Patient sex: M
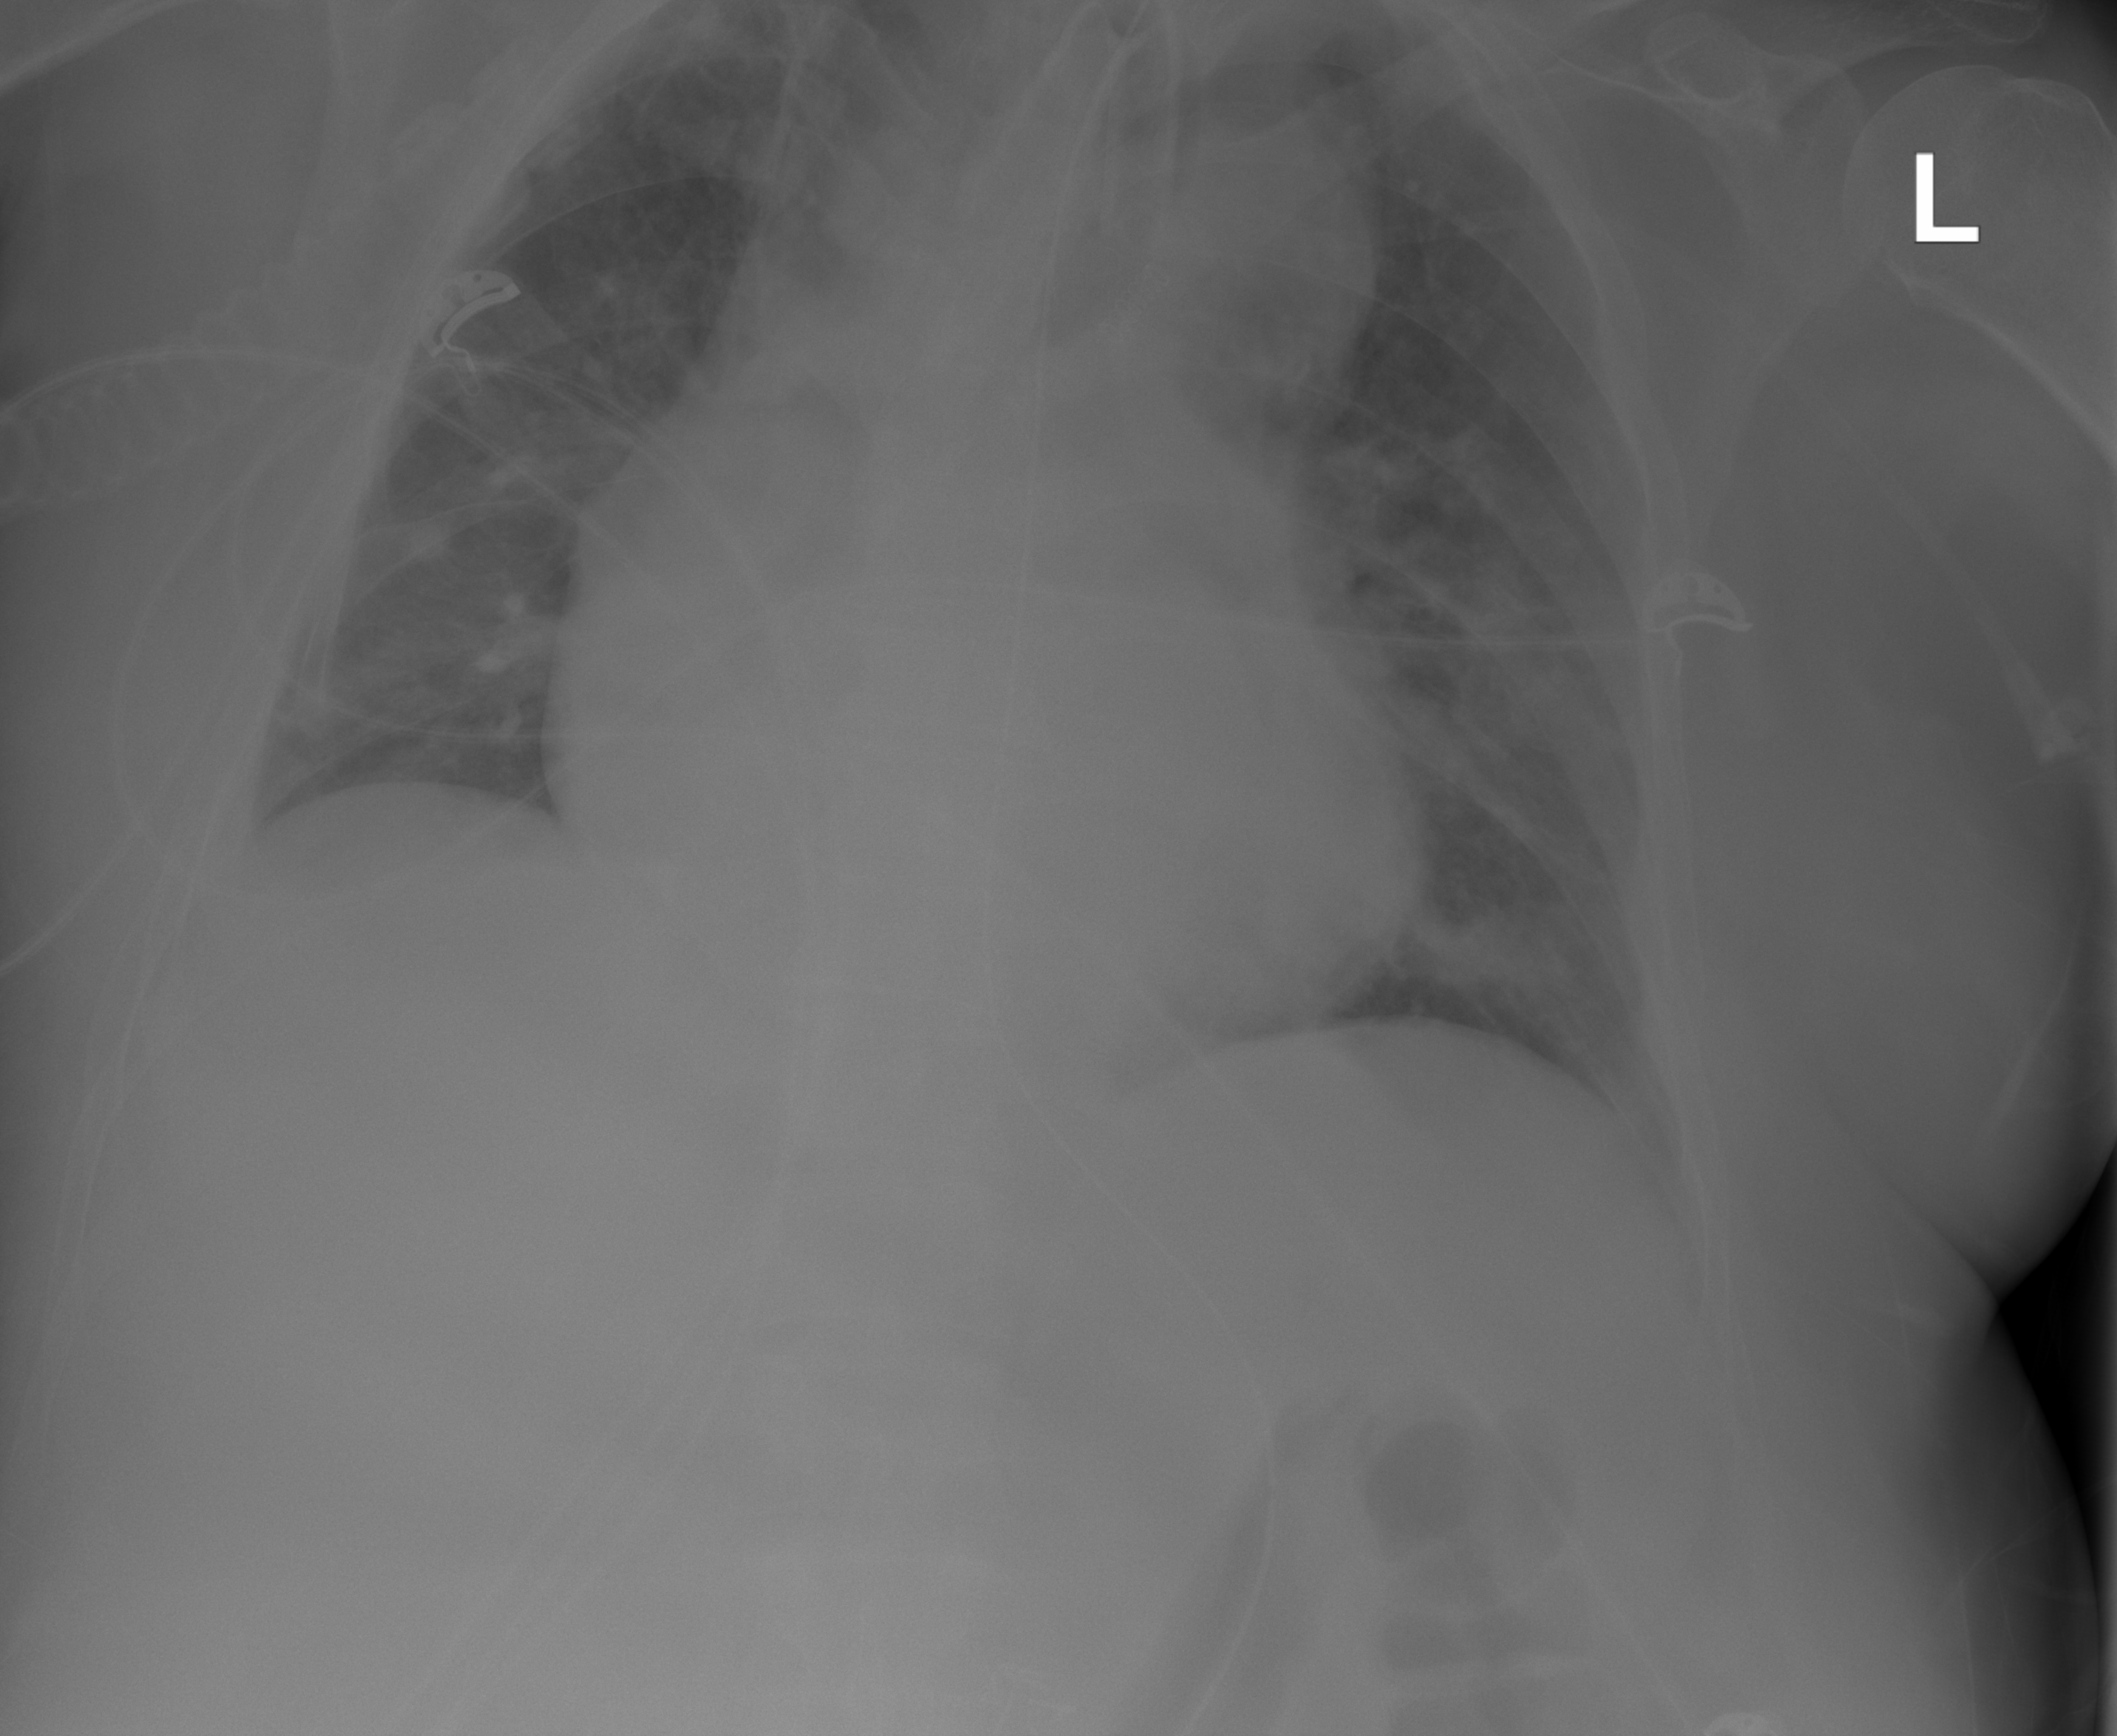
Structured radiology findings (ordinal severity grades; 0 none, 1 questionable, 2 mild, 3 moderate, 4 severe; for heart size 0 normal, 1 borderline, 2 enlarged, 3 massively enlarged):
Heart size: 2
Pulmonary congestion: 3
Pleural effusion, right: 0
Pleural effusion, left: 0
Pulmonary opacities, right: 2
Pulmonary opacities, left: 2
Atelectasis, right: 2
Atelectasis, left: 2